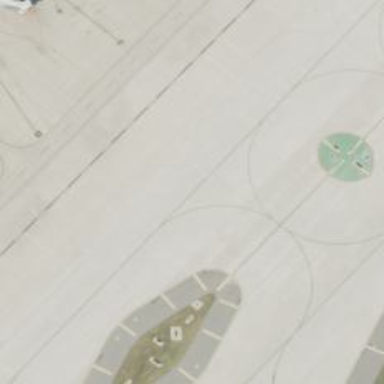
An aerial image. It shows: View of taxiway at the airport.